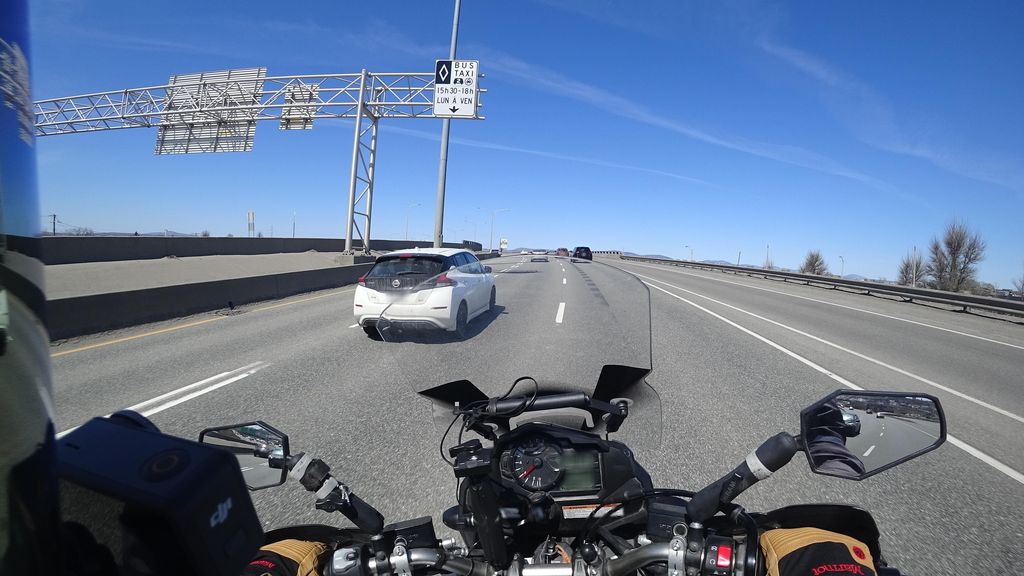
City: quebec_city